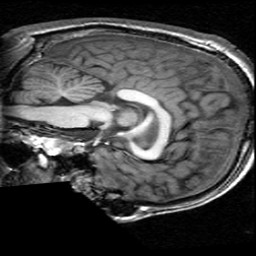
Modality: T1w
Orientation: sagittal
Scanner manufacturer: ge
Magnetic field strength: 3 T
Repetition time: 0.009036 s
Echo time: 0.00184 s